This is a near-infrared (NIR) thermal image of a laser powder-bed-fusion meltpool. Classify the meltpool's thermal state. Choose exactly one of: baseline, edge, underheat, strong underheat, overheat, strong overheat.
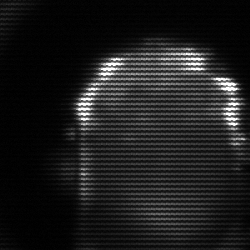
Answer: baseline